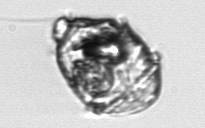
Label: Proterythropsis